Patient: sex M, age 65
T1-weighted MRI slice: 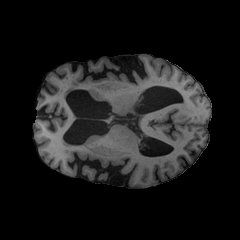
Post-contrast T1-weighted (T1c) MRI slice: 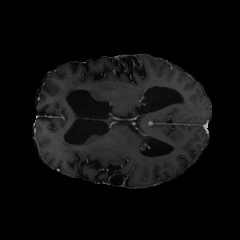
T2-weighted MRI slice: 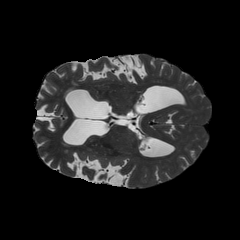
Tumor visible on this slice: no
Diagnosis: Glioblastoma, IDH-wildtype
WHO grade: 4